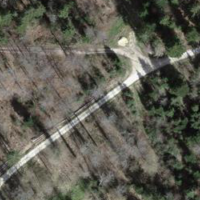
EUNIS habitat code: 44
Species observed at this site:
Silene dioica
Vinca major
Tussilago farfara